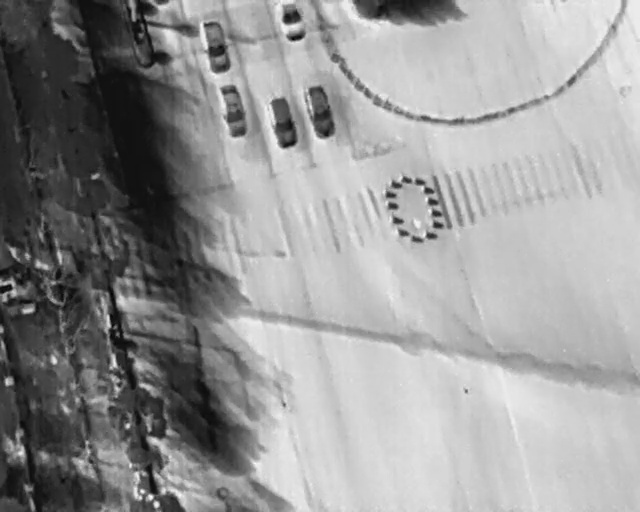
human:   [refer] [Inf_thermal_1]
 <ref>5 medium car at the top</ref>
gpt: <box>[[29, 6, 37, 11, 170], [32, 19, 40, 23, 168], [39, 21, 48, 25, 163], [45, 19, 54, 24, 164], [42, 0, 48, 7, 2]]</box>